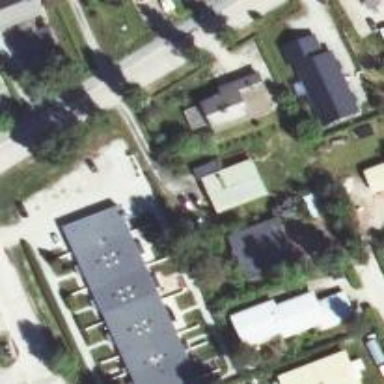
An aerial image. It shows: Terrace building.